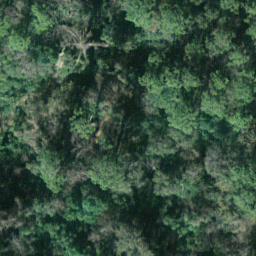
Label: forest